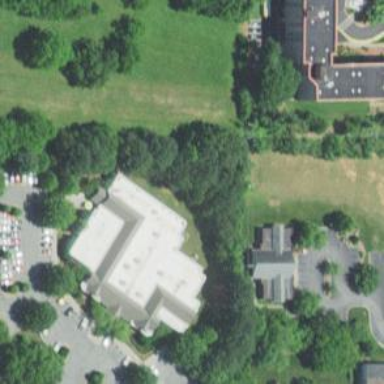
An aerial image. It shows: Clinic.